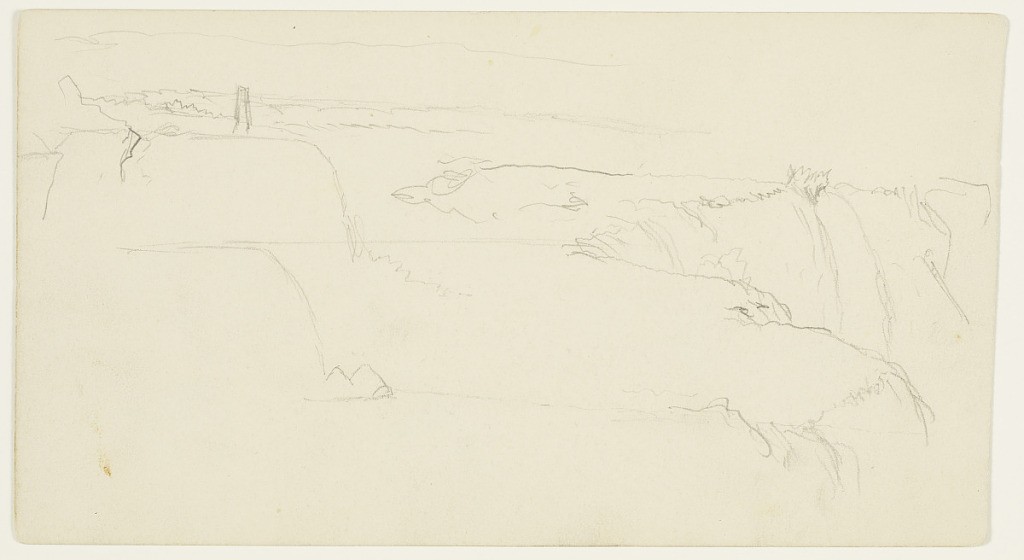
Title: Sketches of Niagara Falls, New York
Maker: Frederic Edwin Church, American, 1826–1900
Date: April 1858
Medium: Graphite on white wove paper; verso: graphite
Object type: drawing
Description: Landscape sketch showing three views of Niagara Falls. Two stacked views of the bulging portion of Horseshoe Falls are shown at left, with the Terrapin Tower included in the uppermost depictions, while, at right, the zig-zagging edge of the American Falls is shown from the northern bank of the falls.

Verso: Landscape sketch showing a view of the sun setting behind a bank puffy clouds over the Niagara River. At right, a double-masted boat floats on the water's surface at right, and partially travels out of view. In the background, the heavily wooded opposite bank of the river is visible while, above, the sun emanates beams of light into the sky. In the foreground, nearby rocks are shown.